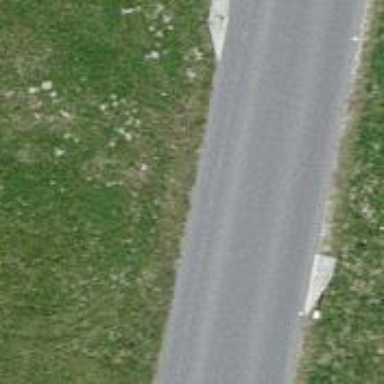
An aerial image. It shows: Tertiary road.